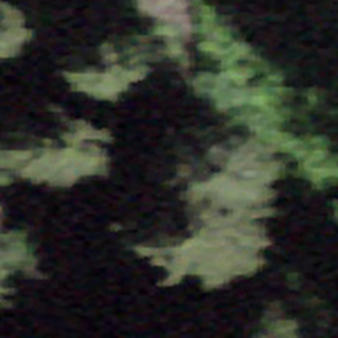
Label: other